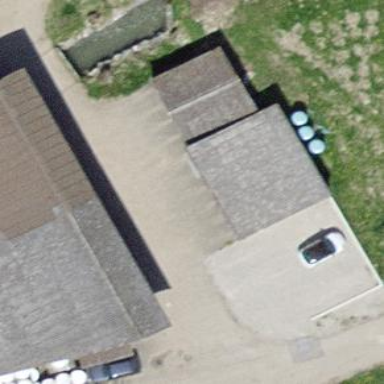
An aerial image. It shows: Garage.